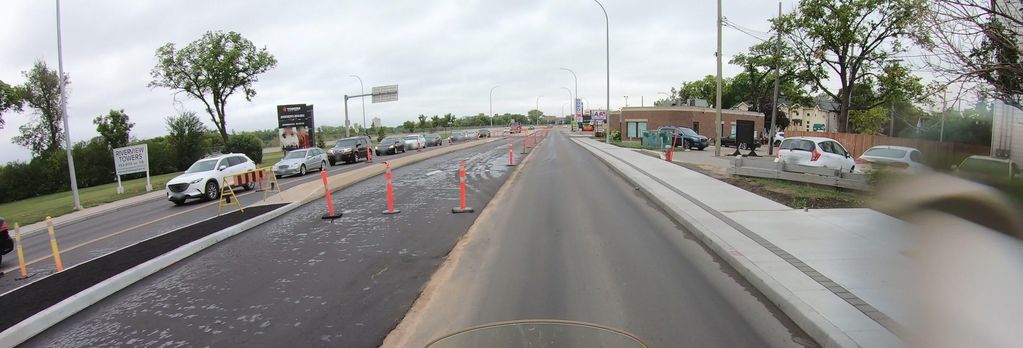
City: winnipeg